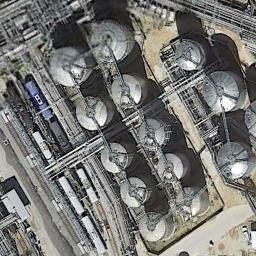
Label: storage tanks